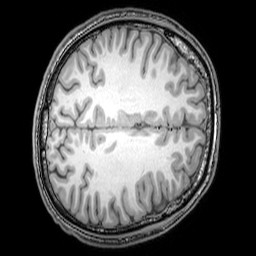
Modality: T1w
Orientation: axial
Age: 24
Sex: male
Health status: healthy
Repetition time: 0.081 s
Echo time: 0.037 s